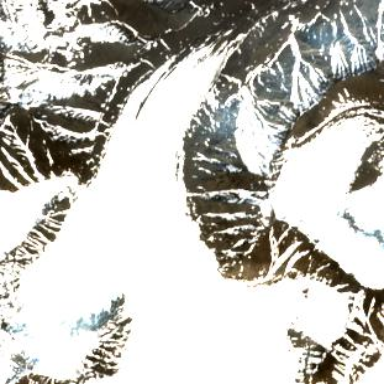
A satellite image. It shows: Stunning view of glacier.